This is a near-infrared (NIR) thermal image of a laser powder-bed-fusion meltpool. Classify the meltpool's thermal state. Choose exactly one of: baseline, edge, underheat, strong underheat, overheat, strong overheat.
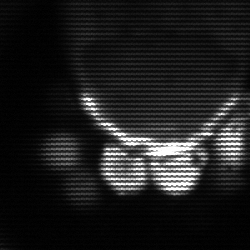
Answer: baseline